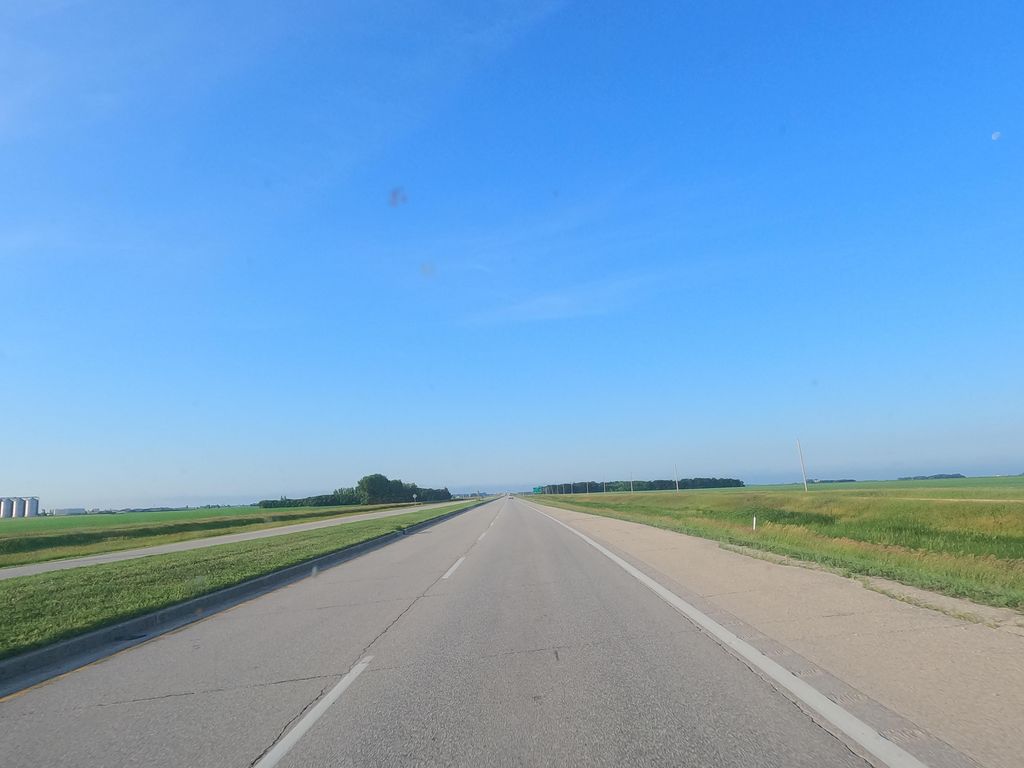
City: winnipeg